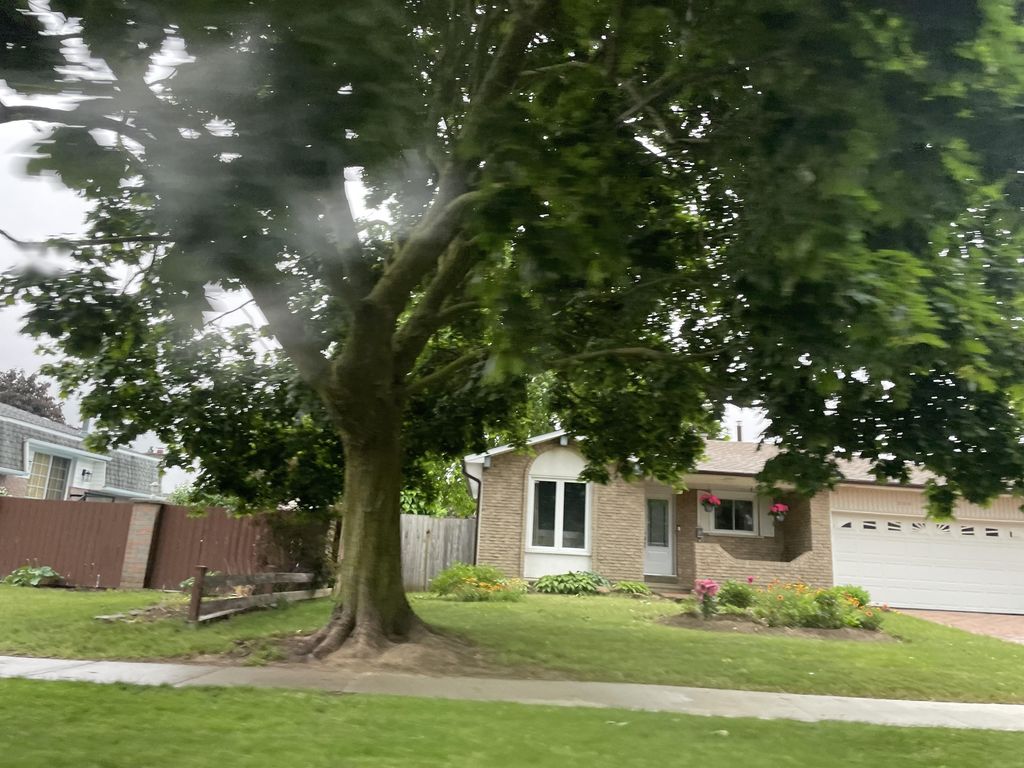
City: kitchener-waterloo